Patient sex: M
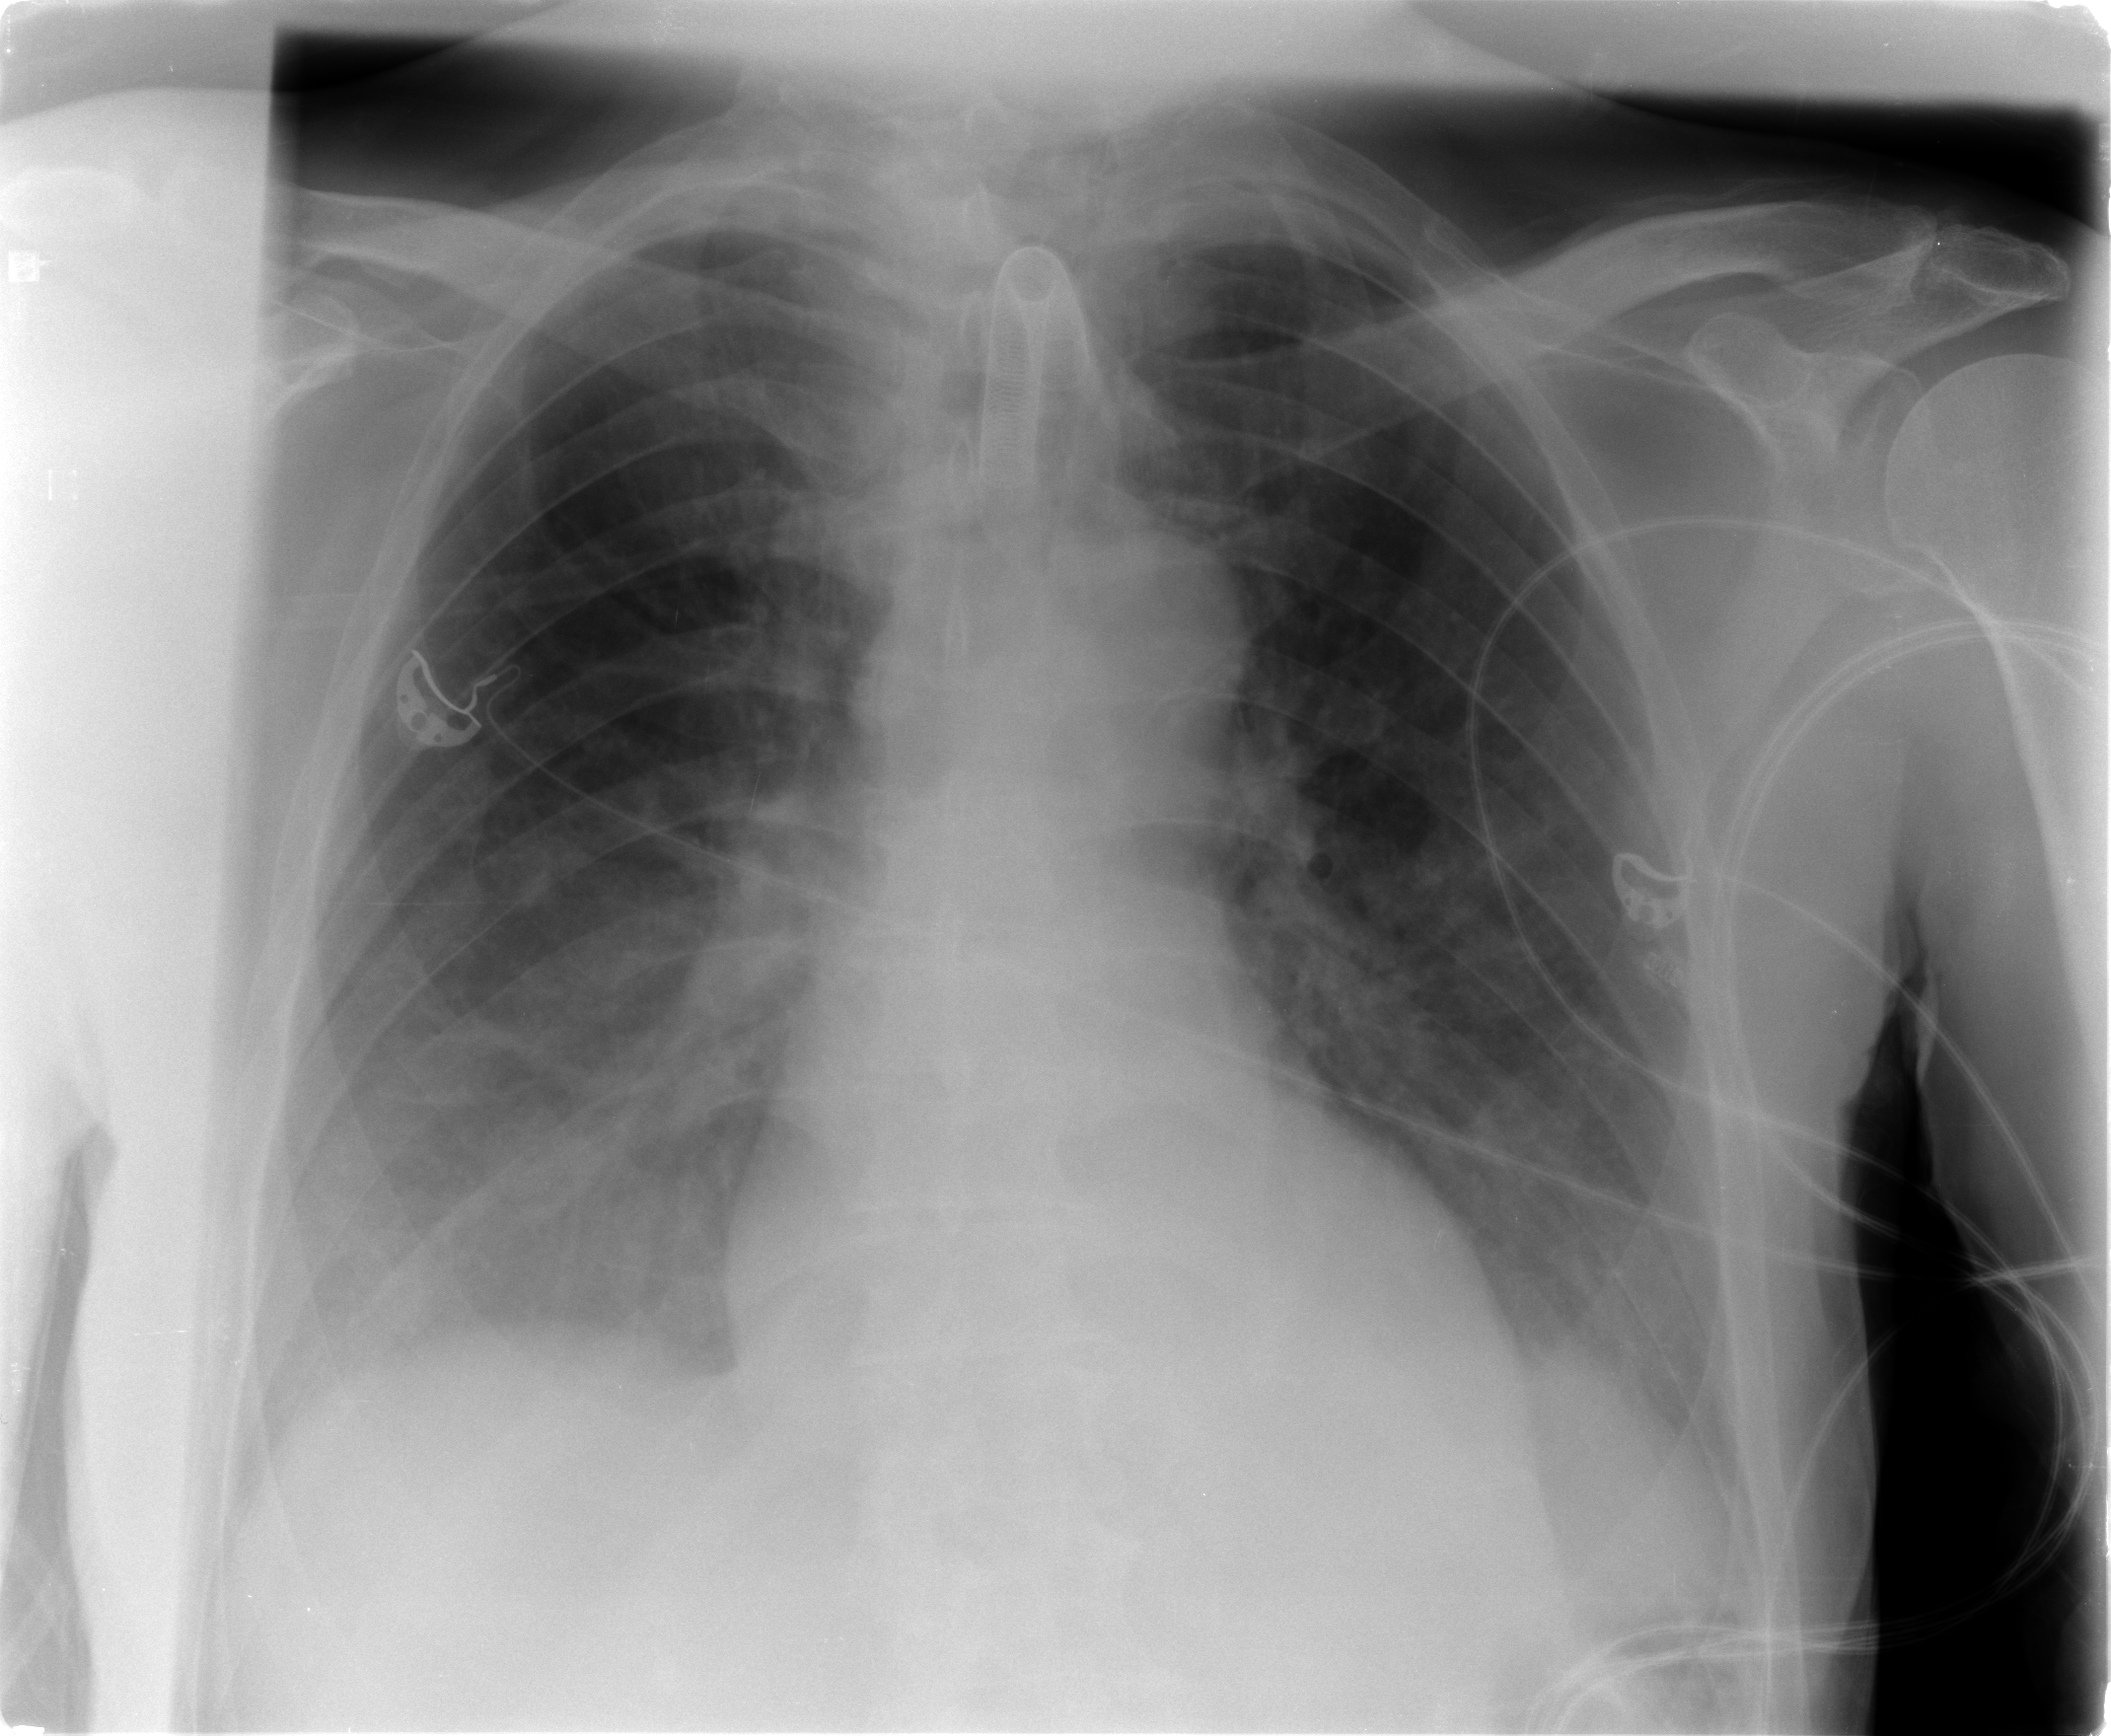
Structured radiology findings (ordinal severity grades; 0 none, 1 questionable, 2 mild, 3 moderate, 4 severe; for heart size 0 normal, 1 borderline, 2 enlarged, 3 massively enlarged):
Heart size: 0
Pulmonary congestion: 1
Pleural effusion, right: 2
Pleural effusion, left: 1
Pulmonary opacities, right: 0
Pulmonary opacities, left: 0
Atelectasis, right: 2
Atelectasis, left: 1